Question: Does anyone know how to disable this functionality? (See pic below)
Additional Information: I'm using Rocket Theme's Metropolis template, so I'm not sure if Rocket Theme introduced this feature via updates or I got it through one of Joomla's updates.
The button is visible to registered users whenever they hover the mouse cursor over a module. When they click on it, it sends the user to the backend login screen. I do not want this feature at all.

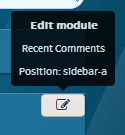
Answer: In the Joomla backend, go to >> , and you will see an option called , which you can simply set to .
Hope this helps